Question: <URL>
'''
const cardOne = require("../../image/doginfo-1.png");
const cardTwo = require("../../image/doginfo-2.png");
const cardThree = require("../../image/doginfo-3.png");
const cardFour = require("../../image/doginfo-4.png");
class AdvancedDeck extends Component {
constructor(props) {
super(props);
this.sate = {
cardIndex: 0,
swipedAllCards: false,
swipeDirection: "",
cards: [
{
text: "Card One",
name: "One",
image: cardOne
},
{
text: "Card Two",
name: "Two",
image: cardTwo
},
{
text: "Card Three",
name: "Three",
image: cardThree
},
{
text: "Card Four",
name: "Four",
image: cardFour
}
]
};
}
renderCard = (card, index) => {
return (
<Card style={{ elevation: 3 }}>
<CardItem>
<Left>
<Thumbnail source={card.image} />
<Body>
<Text>{card.text}</Text>
<Text note>NativeBase</Text>
</Body>
</Left>
</CardItem>
<CardItem cardBody>
<Image
style={{
resizeMode: "cover",
width: null,
flex: 1,
height: 300
}}
source={card.image}
/>
</CardItem>
<CardItem>
<IconNB name={"ios-heart"} style={{ color: "#ED4A6A" }} />
<Text>
{card.name}-{index}
</Text>
</CardItem>
</Card>
);
};
onSwipedAllCards = () => {
this.setState({
swipedAllCards: true
});
};
swipeLeft = () => {
this.swiper.swipeLeft();
};
render() {
return (
<Container style={styles.container}>
<Header>
<Left>
<Button transparent onPress={() => this.props.navigation.goBack()}>
<Icon name="arrow-back" />
</Button>
</Left>
<Body>
<Title>Advanced Deck Swiper</Title>
</Body>
<Right />
</Header>
<View style={{ flex: 1, padding: 12 }}>
<Swiper
ref={swiper => {
this.swiper = swiper;
}}
onSwiped={this.onSwiped}
onSwipedLeft={() => this.onSwiped("left")}
onSwipedRight={() => this.onSwiped("right")}
onSwipedTop={() => this.onSwiped("top")}
onSwipedBottom={() => this.onSwiped("bottom")}
onTapCard={this.swipeLeft}
cards={this.props.cards}
cardIndex={this.props.cardIndex}
cardVerticalMargin={80}
renderCard={this.renderCard}
onSwipedAll={this.onSwipedAllCards}
showSecondCard={false}
stackSize={3}
stackSeparation={15}
overlayLabels={{
bottom: {
title: "BLEAH",
style: {
label: {
backgroundColor: "black",
borderColor: "black",
color: "white",
borderWidth: 1
},
wrapper: {
flexDirection: "column",
alignItems: "center",
justifyContent: "center"
}
}
},
left: {
title: "NOPE",
style: {
label: {
backgroundColor: "black",
borderColor: "black",
color: "white",
borderWidth: 1
},
wrapper: {
flexDirection: "column",
alignItems: "flex-end",
justifyContent: "flex-start",
marginTop: 30,
marginLeft: -30
}
}
},
right: {
title: "LIKE",
style: {
label: {
backgroundColor: "black",
borderColor: "black",
color: "white",
borderWidth: 1
},
wrapper: {
flexDirection: "column",
alignItems: "flex-start",
justifyContent: "flex-start",
marginTop: 30,
marginLeft: 30
}
}
},
top: {
title: "SUPER LIKE",
style: {
label: {
backgroundColor: "black",
borderColor: "black",
color: "white",
borderWidth: 1
},
wrapper: {
flexDirection: "column",
alignItems: "center",
justifyContent: "center"
}
}
}
}}
animateOverlayLabelsOpacity
animateCardOpacity
swipeBackCard
/>
</View>
<View
style={{
flexDirection: "row",
flex: 1,
position: "absolute",
bottom: 50,
left: 0,
right: 0,
justifyContent: "space-between",
padding: 15
}}
>
<Button
style={{ backgroundColor: "black" }}
onPress={() => this.swiper.swipeBack()}
title="Swipe Back"
>
<Icon name="arrow-back" />
<Text>Swipe Left</Text>
</Button>
<Button iconRight onPress={() => this._deckSwiper._root.swipeRight()}>
<Text>Swipe Right</Text>
<Icon name="arrow-forward" />
</Button>
</View>
</Container>
);
}
}
export default AdvancedDeck;
'''

- - -
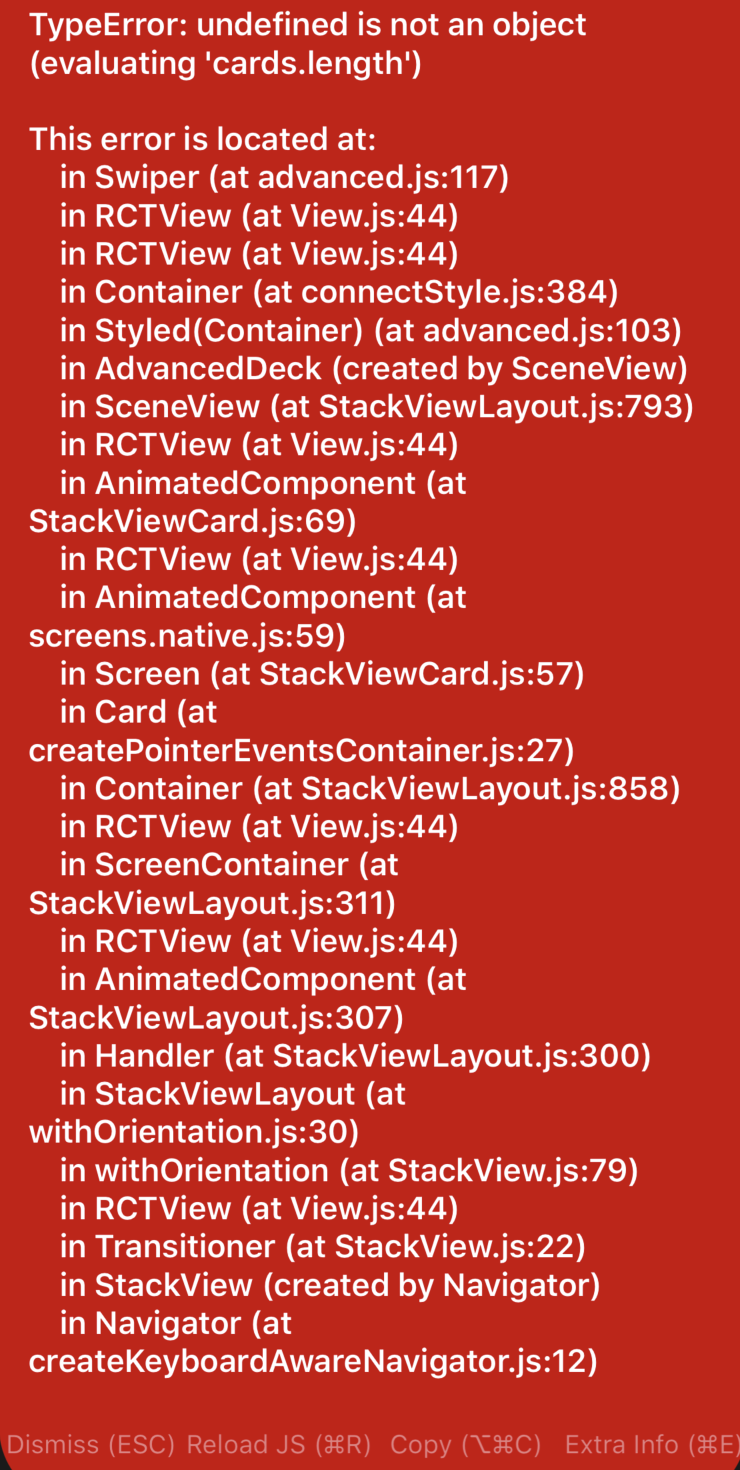
Answer: The problem is with
'''
<Swiper
...
cards={this.props.cards}
...
'''
You've defined the cards in 'this.state = { cards: ... }' instead